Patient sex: M
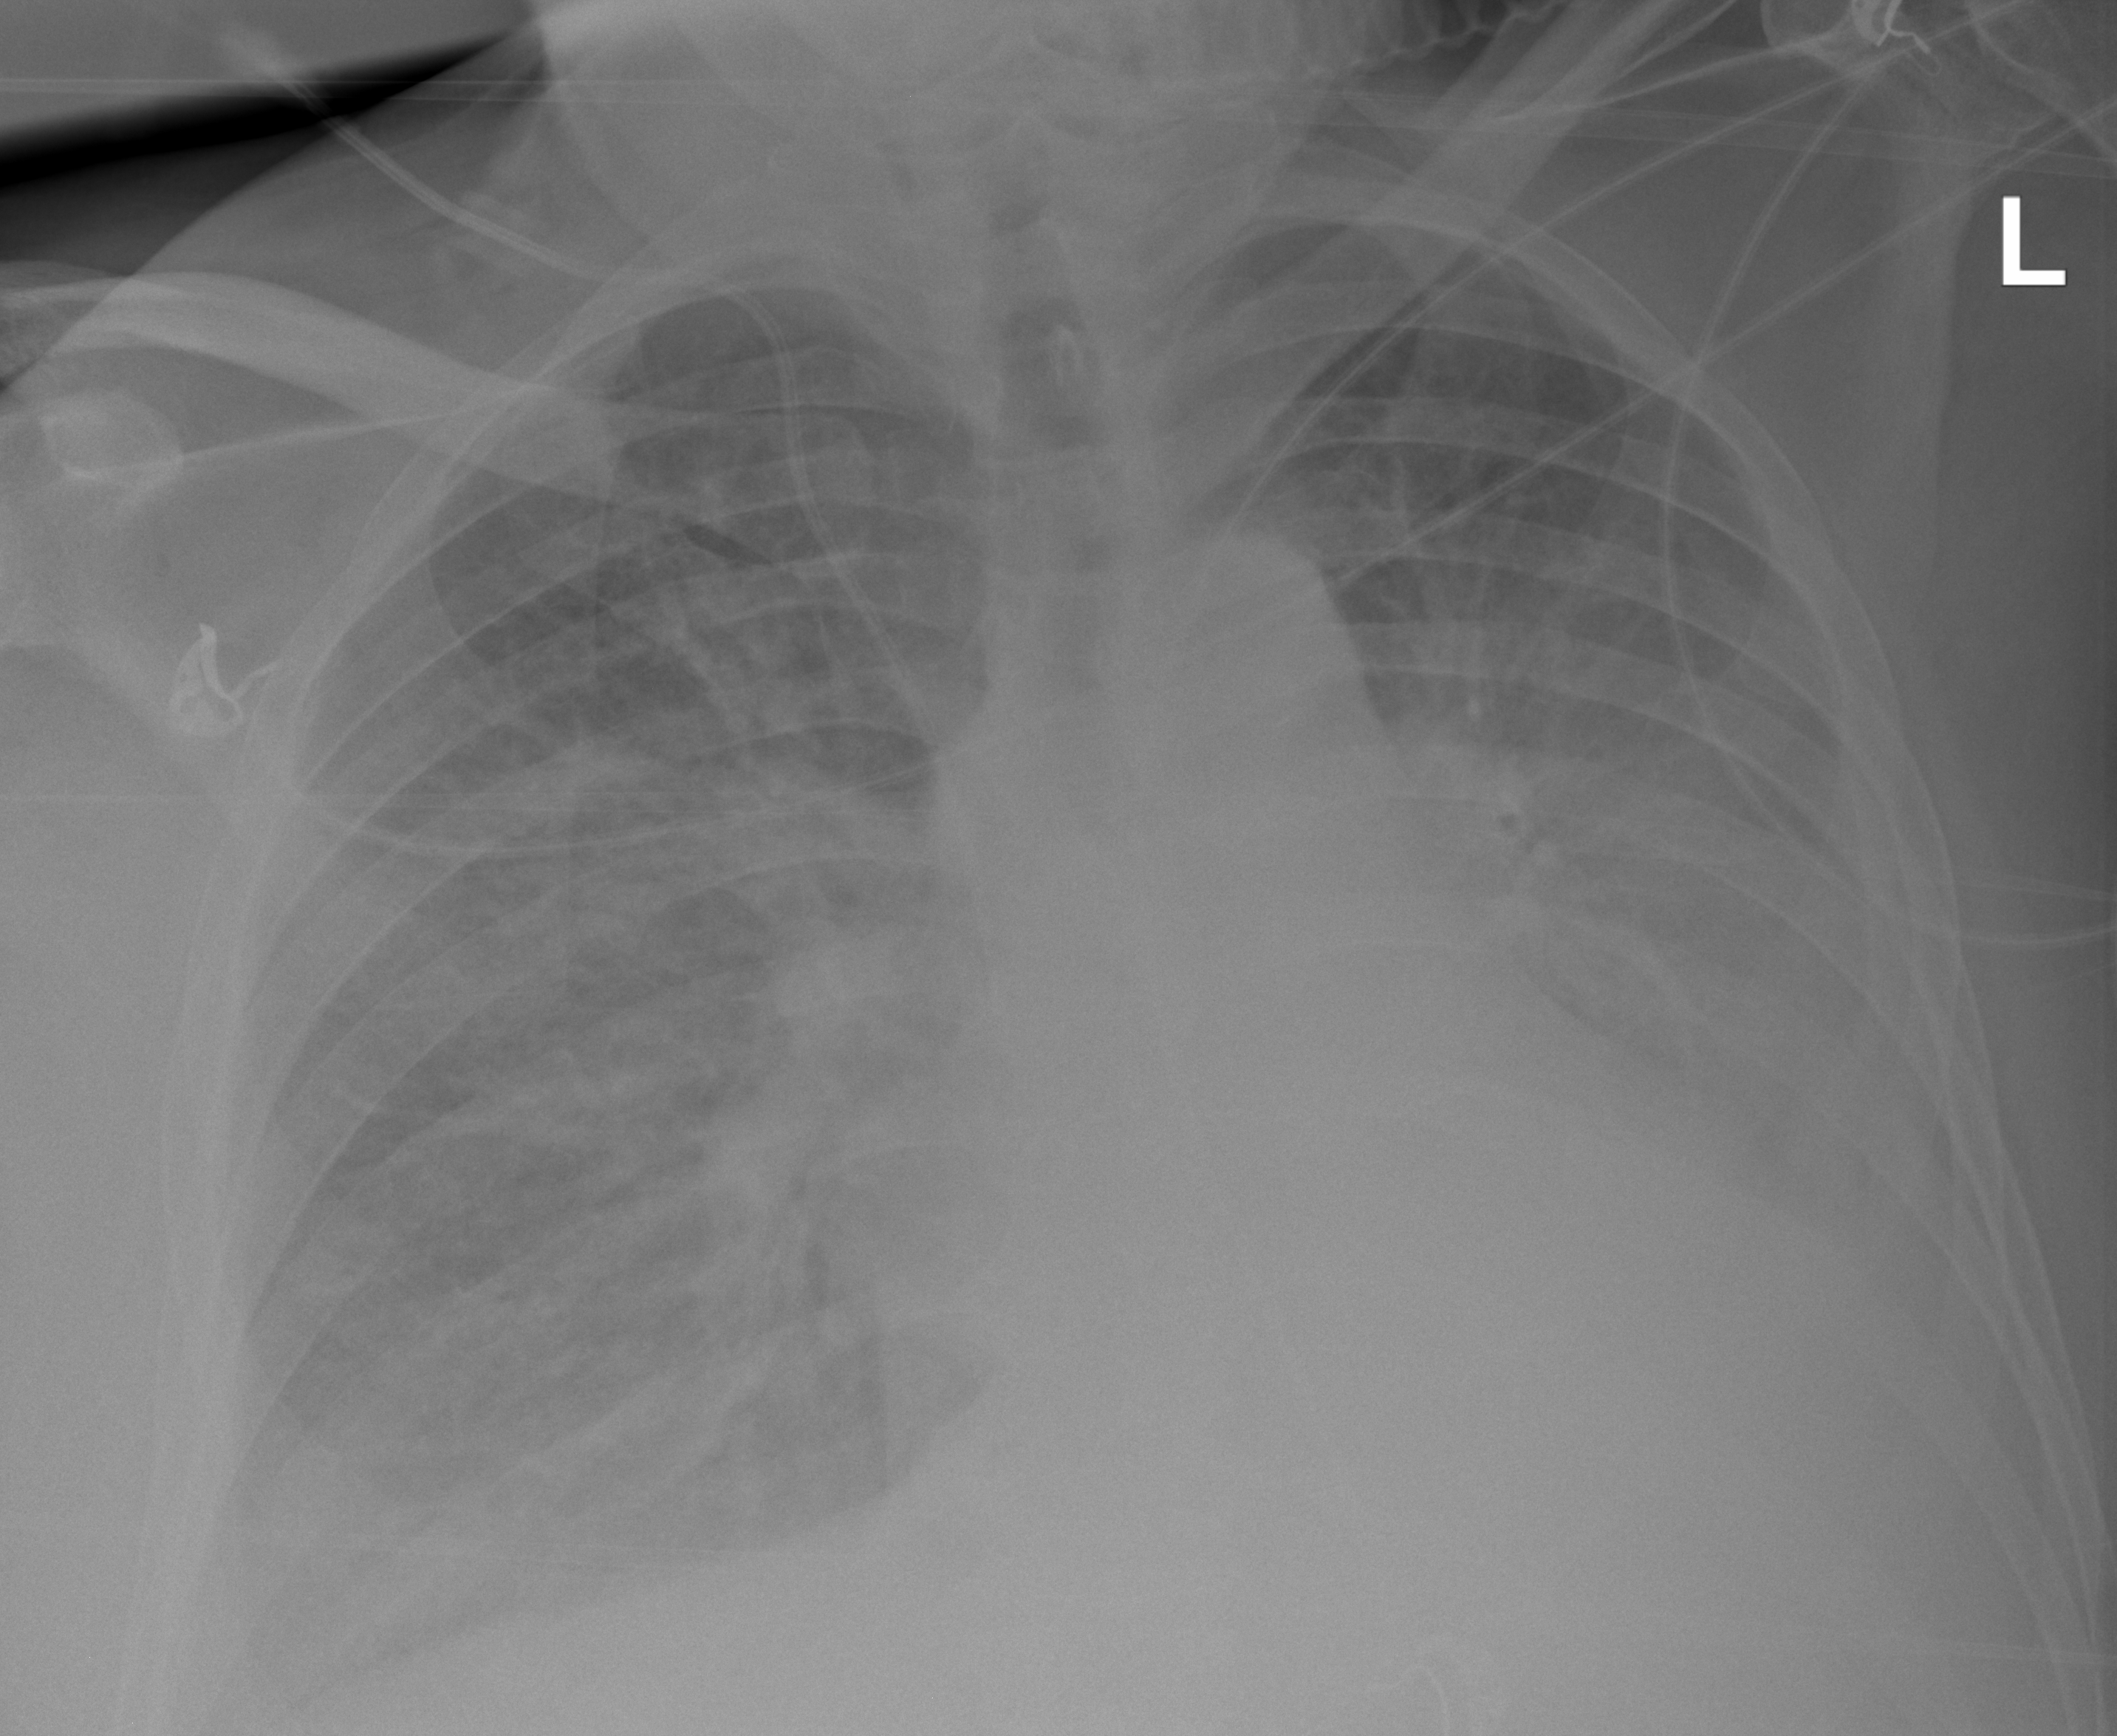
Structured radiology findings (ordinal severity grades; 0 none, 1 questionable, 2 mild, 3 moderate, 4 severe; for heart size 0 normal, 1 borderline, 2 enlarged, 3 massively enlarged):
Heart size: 2
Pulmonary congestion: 3
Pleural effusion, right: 2
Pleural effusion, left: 3
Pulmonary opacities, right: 1
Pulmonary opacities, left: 1
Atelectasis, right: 2
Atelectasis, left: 3